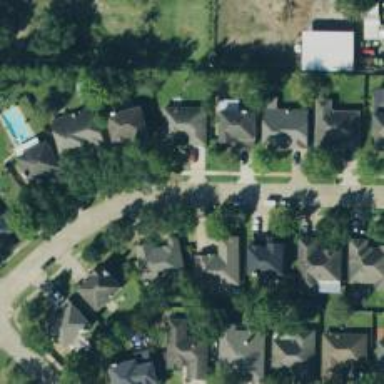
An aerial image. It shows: Residential road.